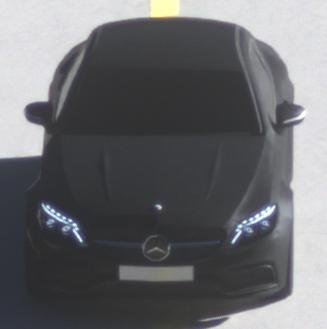
Make: Mercedes-Benz
Model: C 43 AMG
Detailed model: C-Class (205) AMG Limousine
Model produced from: 2016/10
Model produced until: 2018/04
Doors: 4
Color: black
Road condition: dry road
Daytime: sunrise or sunset
Contrast: medium contrast